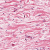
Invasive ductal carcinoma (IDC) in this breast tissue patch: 0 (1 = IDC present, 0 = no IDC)